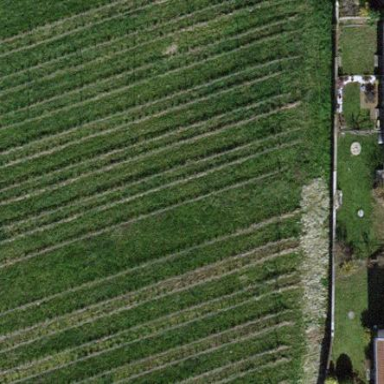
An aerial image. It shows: Vineyard where grapes are grown.